Question: Is there a way to make the grey messages that ExpressJS outputs the default console color (green in this case)?

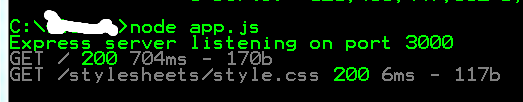
Answer: Try changing the logger settings. This gives you a pretty similar green color.
'app.use(express.logger('tiny'));'